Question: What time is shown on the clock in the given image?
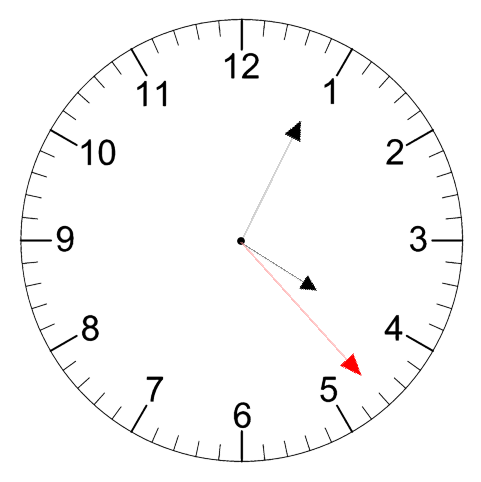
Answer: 04:04:23